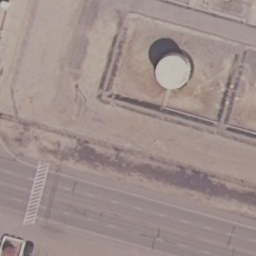
Label: storage tanks